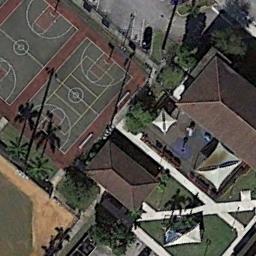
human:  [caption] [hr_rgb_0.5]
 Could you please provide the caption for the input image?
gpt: The basketball courts are next to the buildings,With some trees nearby .

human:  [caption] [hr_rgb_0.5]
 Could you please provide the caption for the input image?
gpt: Two basketball courts next to some buildings .

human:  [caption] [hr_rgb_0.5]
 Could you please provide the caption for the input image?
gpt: There are two basketball courts surrounded by many buildings .

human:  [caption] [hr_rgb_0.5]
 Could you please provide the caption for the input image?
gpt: There are two basketball courts on the left side of the house .

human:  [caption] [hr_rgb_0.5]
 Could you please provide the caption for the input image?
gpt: Several buildings are next to two basketball courts .